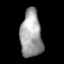
Tissue: lung
Cell type: Epithelial cells
Senescence score: 0.1281
Nuclear area (px): 991
Mean DAPI intensity: 160.682